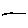
Label: line